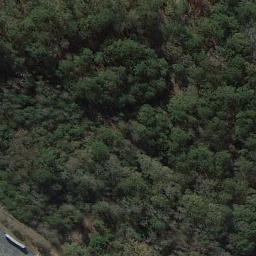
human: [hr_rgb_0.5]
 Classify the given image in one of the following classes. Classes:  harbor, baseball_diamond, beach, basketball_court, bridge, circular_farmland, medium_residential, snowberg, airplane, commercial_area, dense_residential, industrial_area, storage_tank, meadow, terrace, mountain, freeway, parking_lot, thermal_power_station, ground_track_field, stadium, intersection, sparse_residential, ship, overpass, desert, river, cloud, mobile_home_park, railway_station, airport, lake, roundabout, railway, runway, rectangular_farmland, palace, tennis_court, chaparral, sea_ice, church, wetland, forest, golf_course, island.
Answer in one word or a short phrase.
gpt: forest